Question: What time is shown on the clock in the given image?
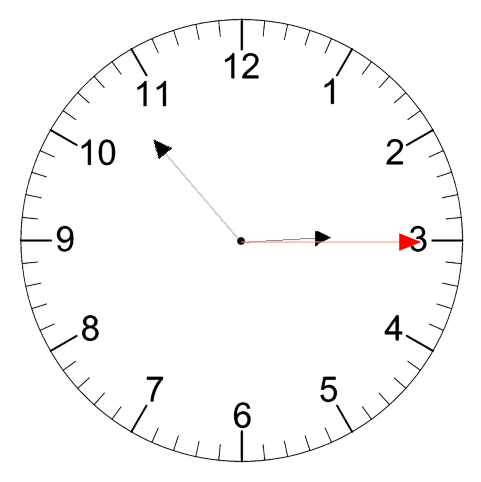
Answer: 02:53:15